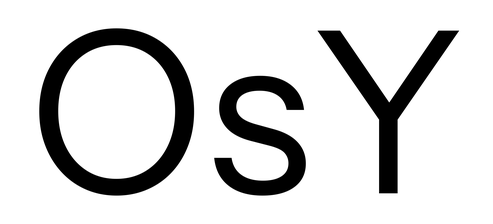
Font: InstrumentSans_Regular